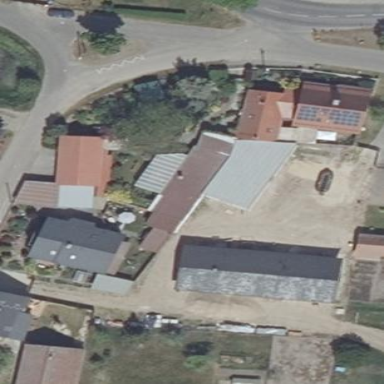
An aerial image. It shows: Residential building.